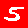
Digit: 5